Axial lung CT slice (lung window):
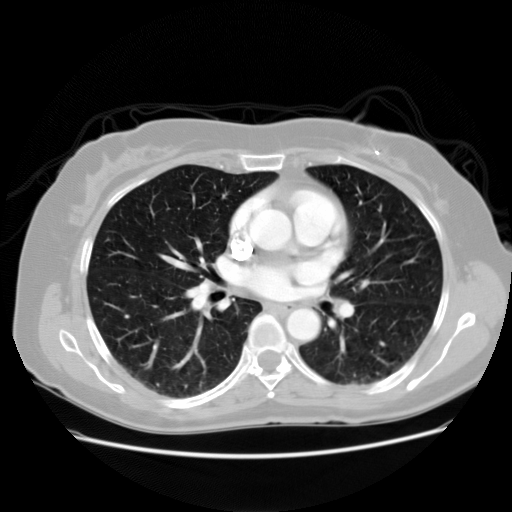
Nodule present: no